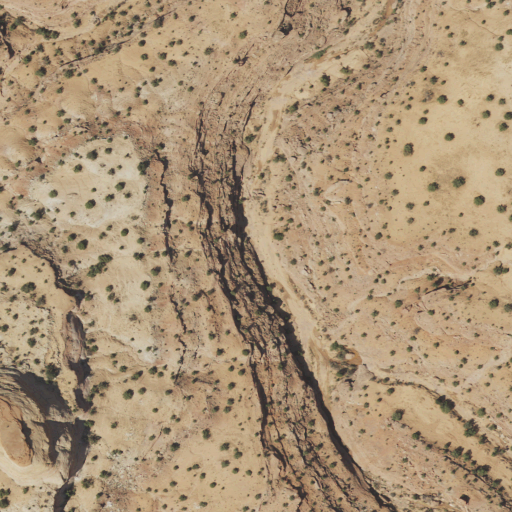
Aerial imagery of valley in Utah named Moqui Fork containing only shrub